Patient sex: M
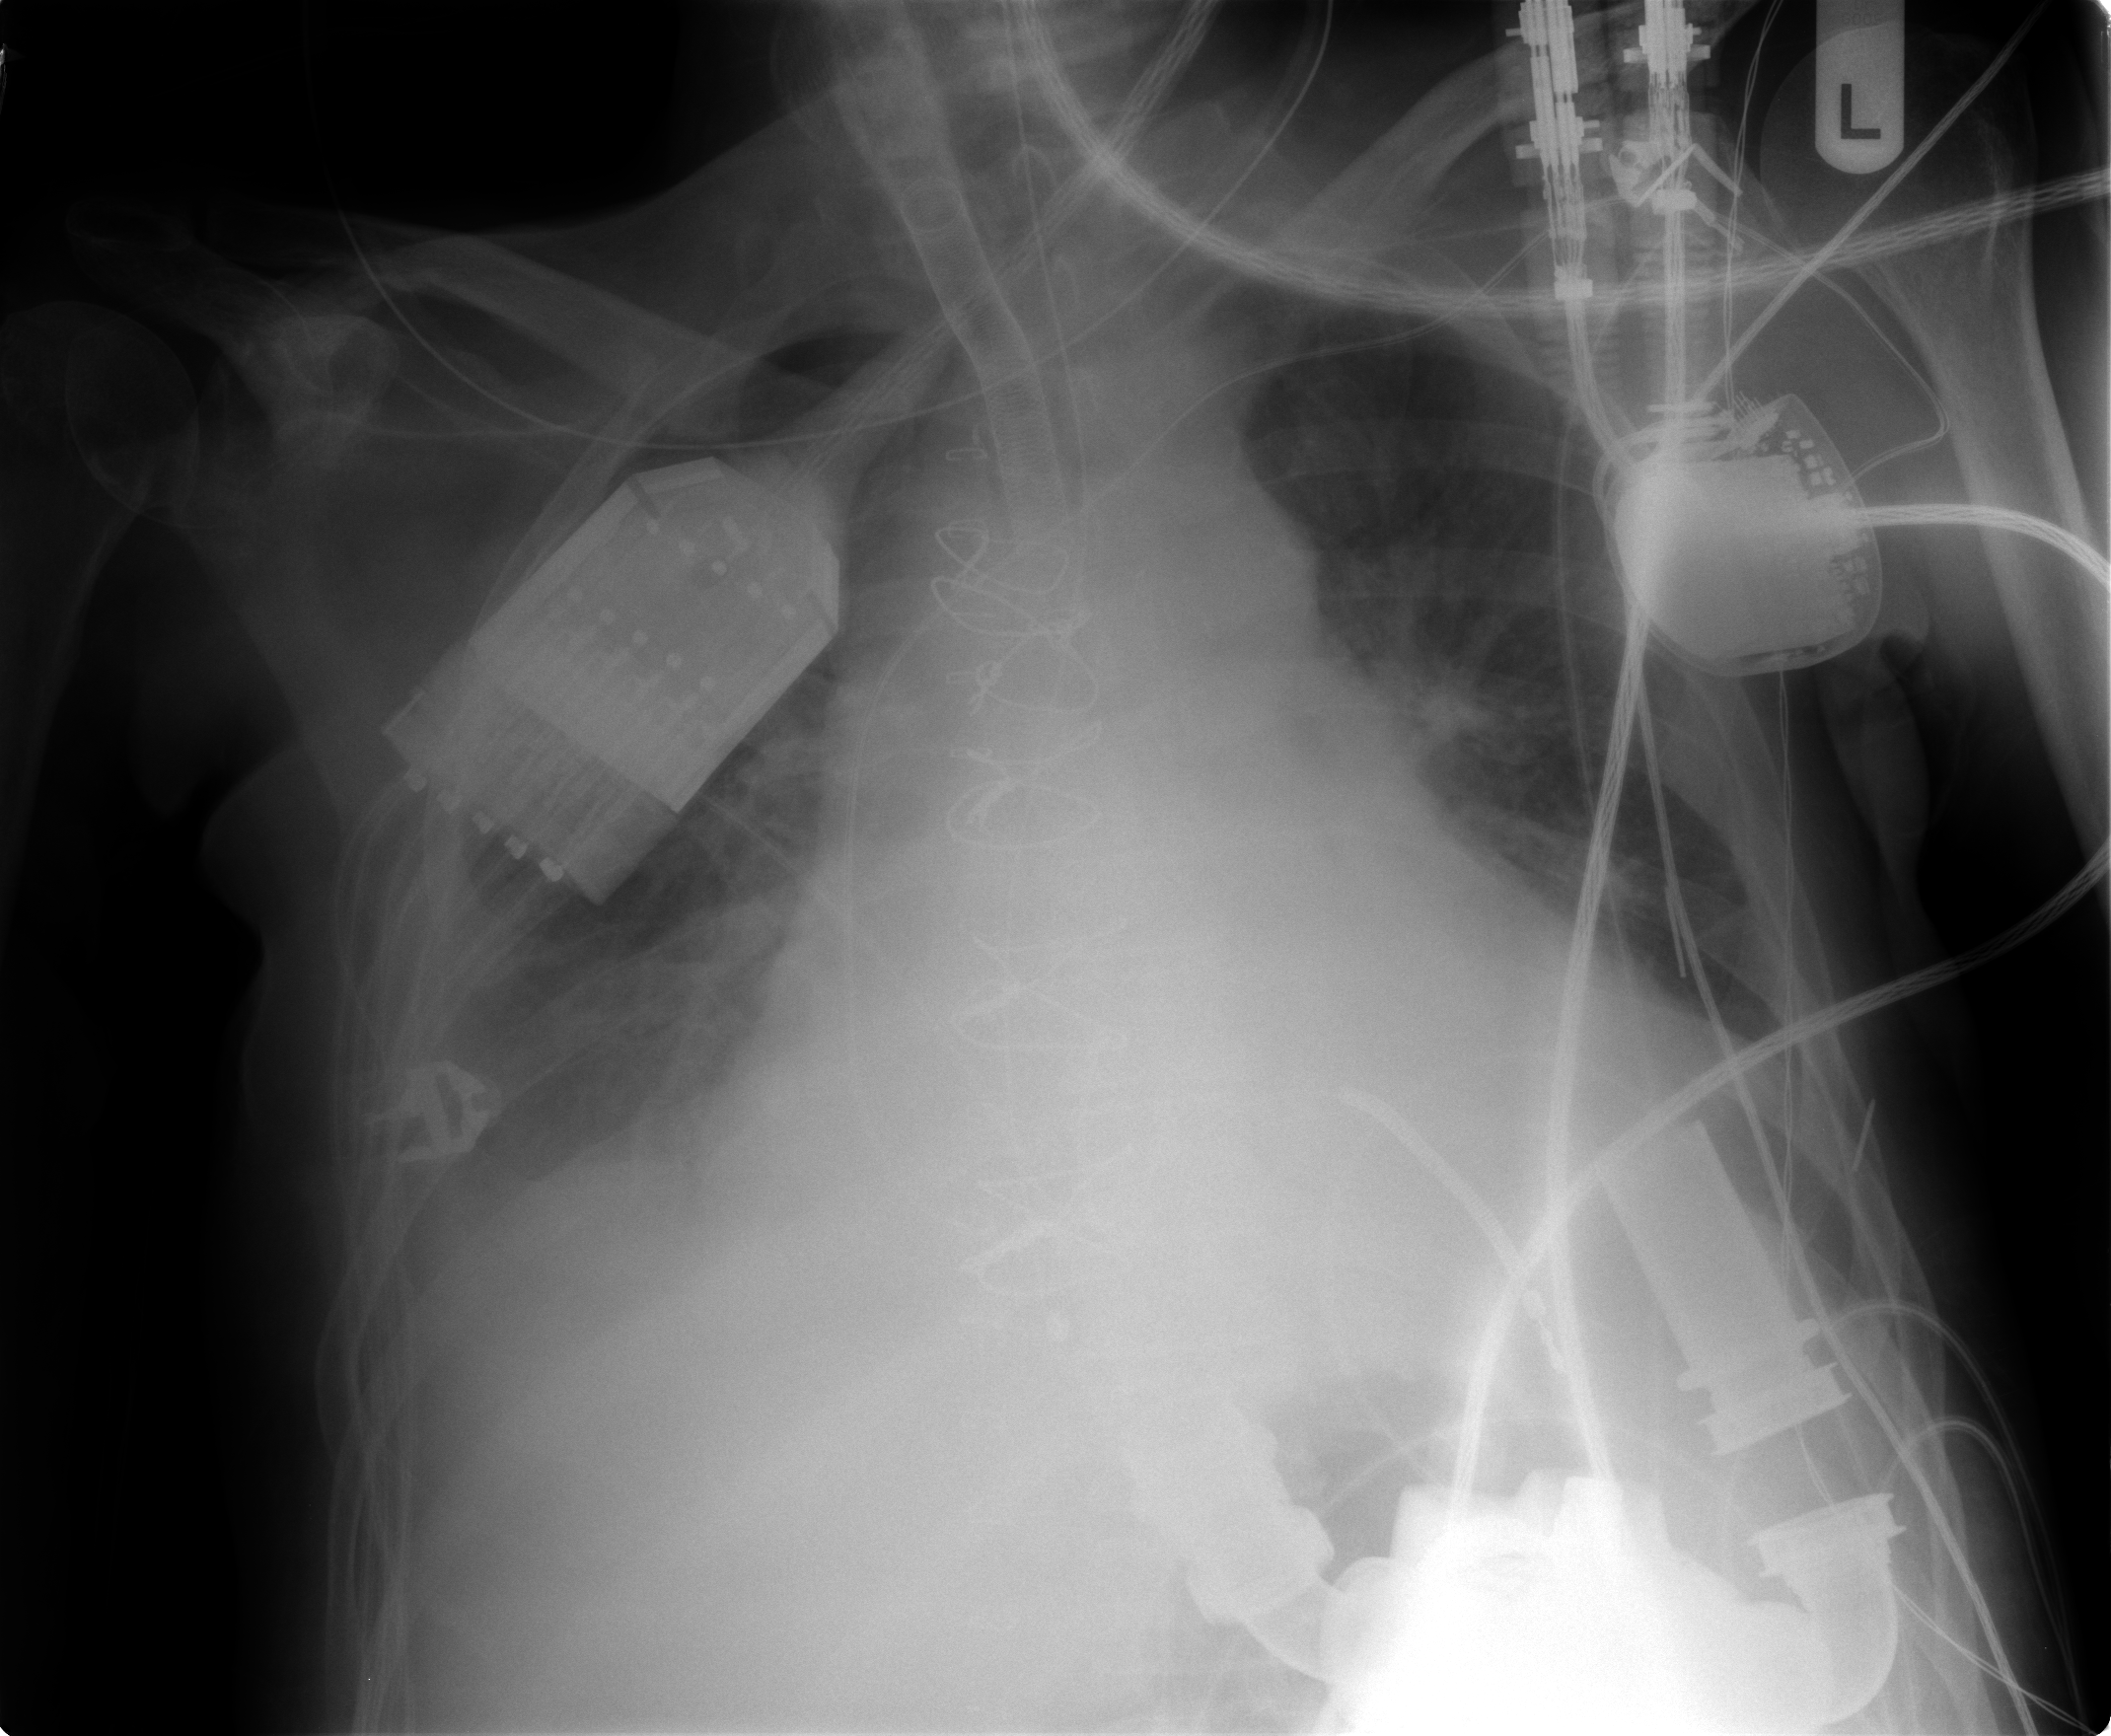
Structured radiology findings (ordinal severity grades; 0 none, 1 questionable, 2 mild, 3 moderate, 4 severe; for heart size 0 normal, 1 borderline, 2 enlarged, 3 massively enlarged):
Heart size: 3
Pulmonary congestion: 1
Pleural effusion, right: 2
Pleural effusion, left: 1
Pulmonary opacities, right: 1
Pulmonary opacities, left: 0
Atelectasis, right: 2
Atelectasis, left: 2